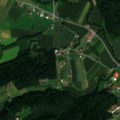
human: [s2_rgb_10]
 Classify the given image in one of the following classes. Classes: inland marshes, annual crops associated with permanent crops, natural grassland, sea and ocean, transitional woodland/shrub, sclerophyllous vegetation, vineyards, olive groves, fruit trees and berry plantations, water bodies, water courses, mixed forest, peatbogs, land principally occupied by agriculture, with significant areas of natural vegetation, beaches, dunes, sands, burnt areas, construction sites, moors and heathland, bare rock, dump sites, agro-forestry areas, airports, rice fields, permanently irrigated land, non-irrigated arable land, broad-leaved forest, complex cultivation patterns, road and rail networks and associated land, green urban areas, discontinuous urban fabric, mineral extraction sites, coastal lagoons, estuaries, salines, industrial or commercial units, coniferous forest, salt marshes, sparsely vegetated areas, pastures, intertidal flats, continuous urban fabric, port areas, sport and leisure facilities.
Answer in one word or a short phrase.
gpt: discontinuous urban fabric, non-irrigated arable land, pastures, land principally occupied by agriculture, with significant areas of natural vegetation, broad-leaved forest